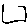
Label: square